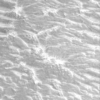
Label: not_dusty